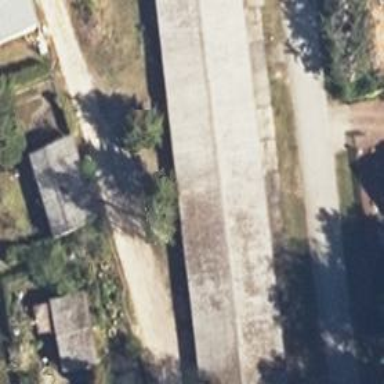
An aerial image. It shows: Garage building.